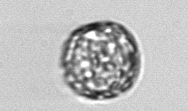
Label: Thalassiosira